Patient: sex M, age 38
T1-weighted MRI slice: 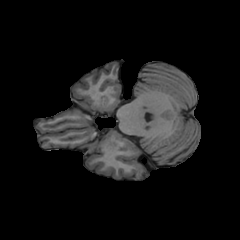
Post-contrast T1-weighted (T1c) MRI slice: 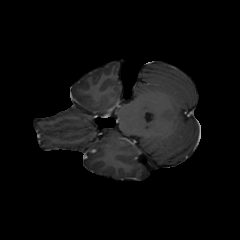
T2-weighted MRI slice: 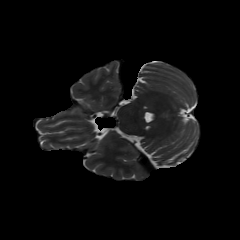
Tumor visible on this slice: no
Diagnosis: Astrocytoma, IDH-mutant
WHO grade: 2